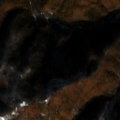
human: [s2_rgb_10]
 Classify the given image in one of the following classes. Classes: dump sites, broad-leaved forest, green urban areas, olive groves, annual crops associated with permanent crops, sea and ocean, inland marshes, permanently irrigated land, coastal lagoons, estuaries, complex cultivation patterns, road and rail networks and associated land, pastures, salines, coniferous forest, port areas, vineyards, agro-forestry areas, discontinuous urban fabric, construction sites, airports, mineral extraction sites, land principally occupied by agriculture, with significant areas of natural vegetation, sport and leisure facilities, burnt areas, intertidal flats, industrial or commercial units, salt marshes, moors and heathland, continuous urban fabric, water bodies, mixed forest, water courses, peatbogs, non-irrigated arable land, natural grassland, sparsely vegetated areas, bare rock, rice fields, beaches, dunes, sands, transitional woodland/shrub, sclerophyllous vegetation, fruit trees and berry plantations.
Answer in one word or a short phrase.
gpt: land principally occupied by agriculture, with significant areas of natural vegetation, broad-leaved forest